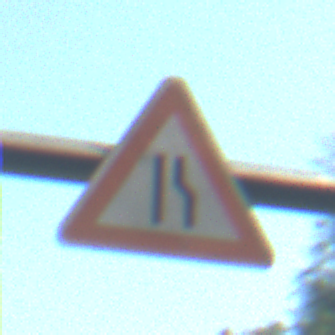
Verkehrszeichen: EinseitigVerengteFahrbahnRechts
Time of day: Midday
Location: Outdoor (Suburban)
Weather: Clear
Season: NotSpecified
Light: Natural